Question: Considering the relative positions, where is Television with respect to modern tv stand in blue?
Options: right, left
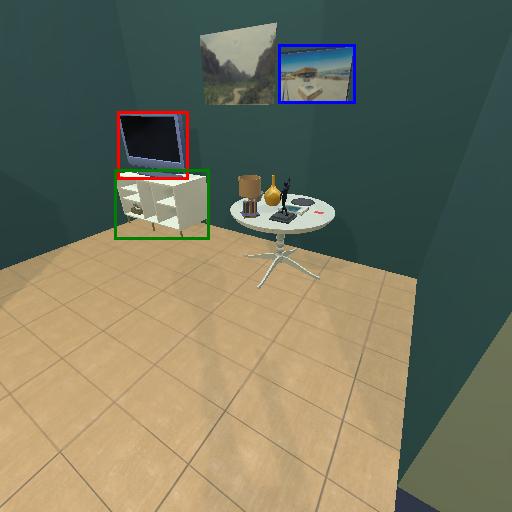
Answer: right